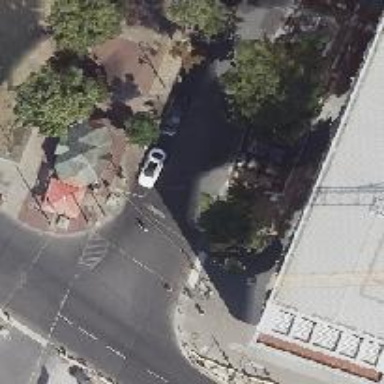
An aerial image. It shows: Road with traffic signals.